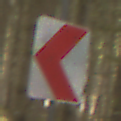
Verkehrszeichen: RichtungstafelnInKurvenKleinRechts
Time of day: MorningAfternoon
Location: Outdoor (Nature)
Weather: Overcast
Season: Winter
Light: Natural